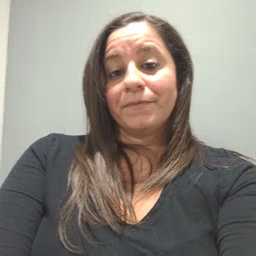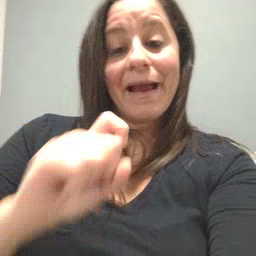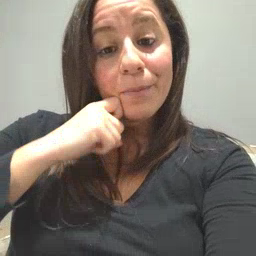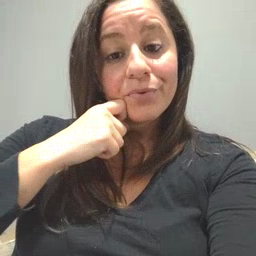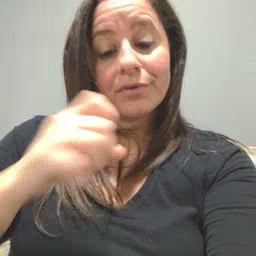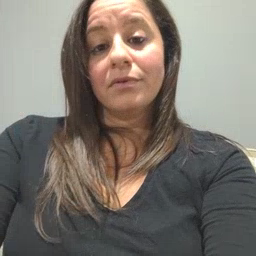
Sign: apple